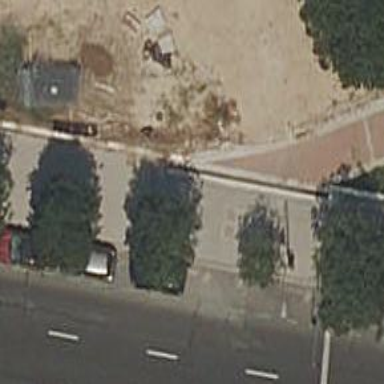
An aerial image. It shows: Compacted footway.